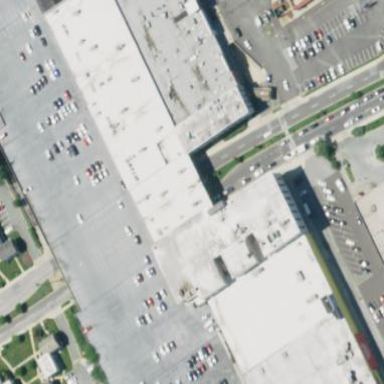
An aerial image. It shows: Retail building that serves as mall.